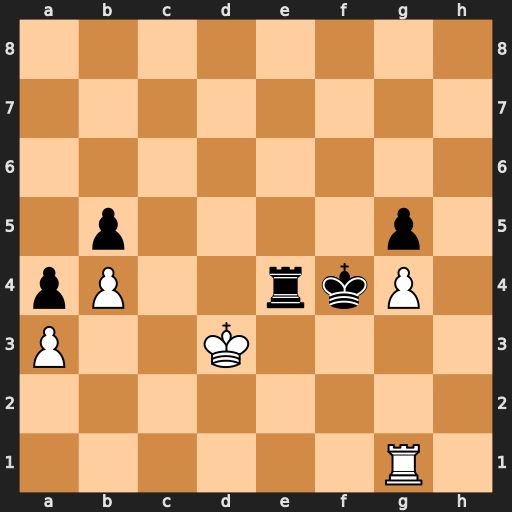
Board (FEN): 8/8/8/1p4p1/pP2rkP1/P2K4/8/6R1
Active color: w
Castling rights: -
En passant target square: -
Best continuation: Rf1+ Ke5 Rf5+ Ke6 Kxe4